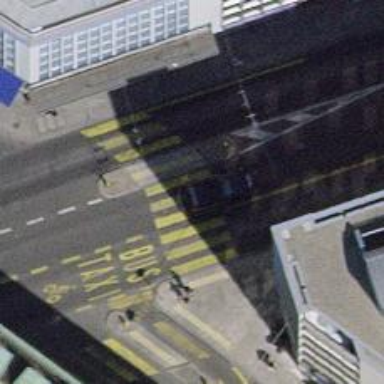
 there is lane for buses and shared busway for bicycles."